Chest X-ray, PA view. Patient: 52 years old, sex F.
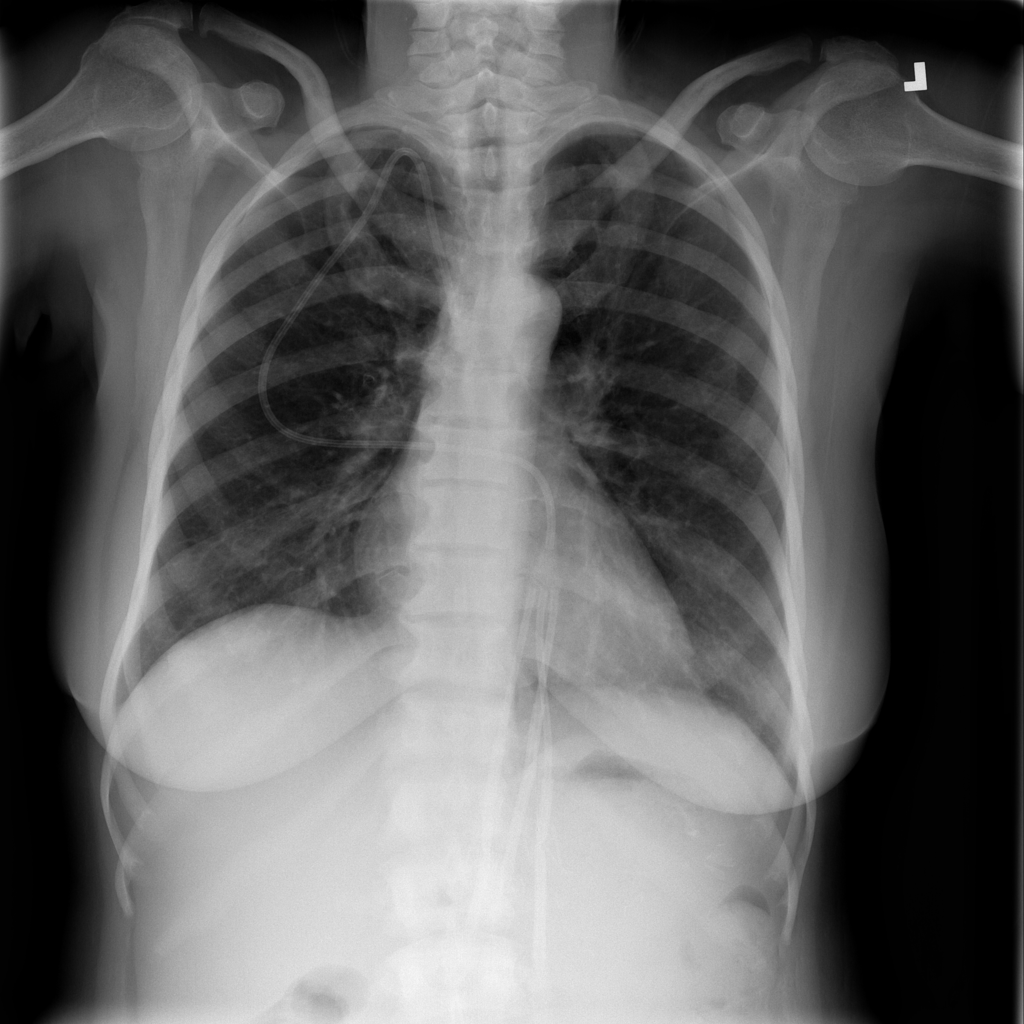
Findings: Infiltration